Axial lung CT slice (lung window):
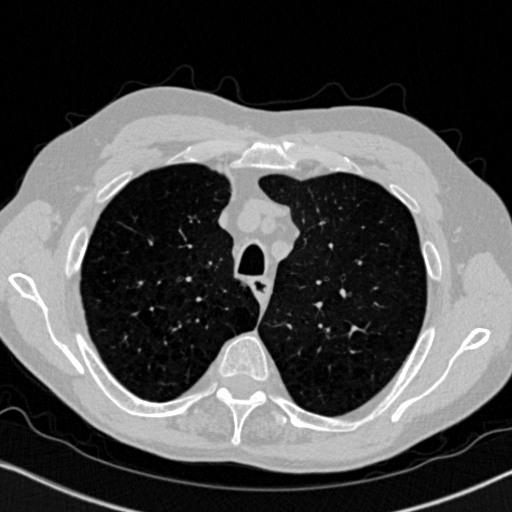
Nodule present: no